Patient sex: F
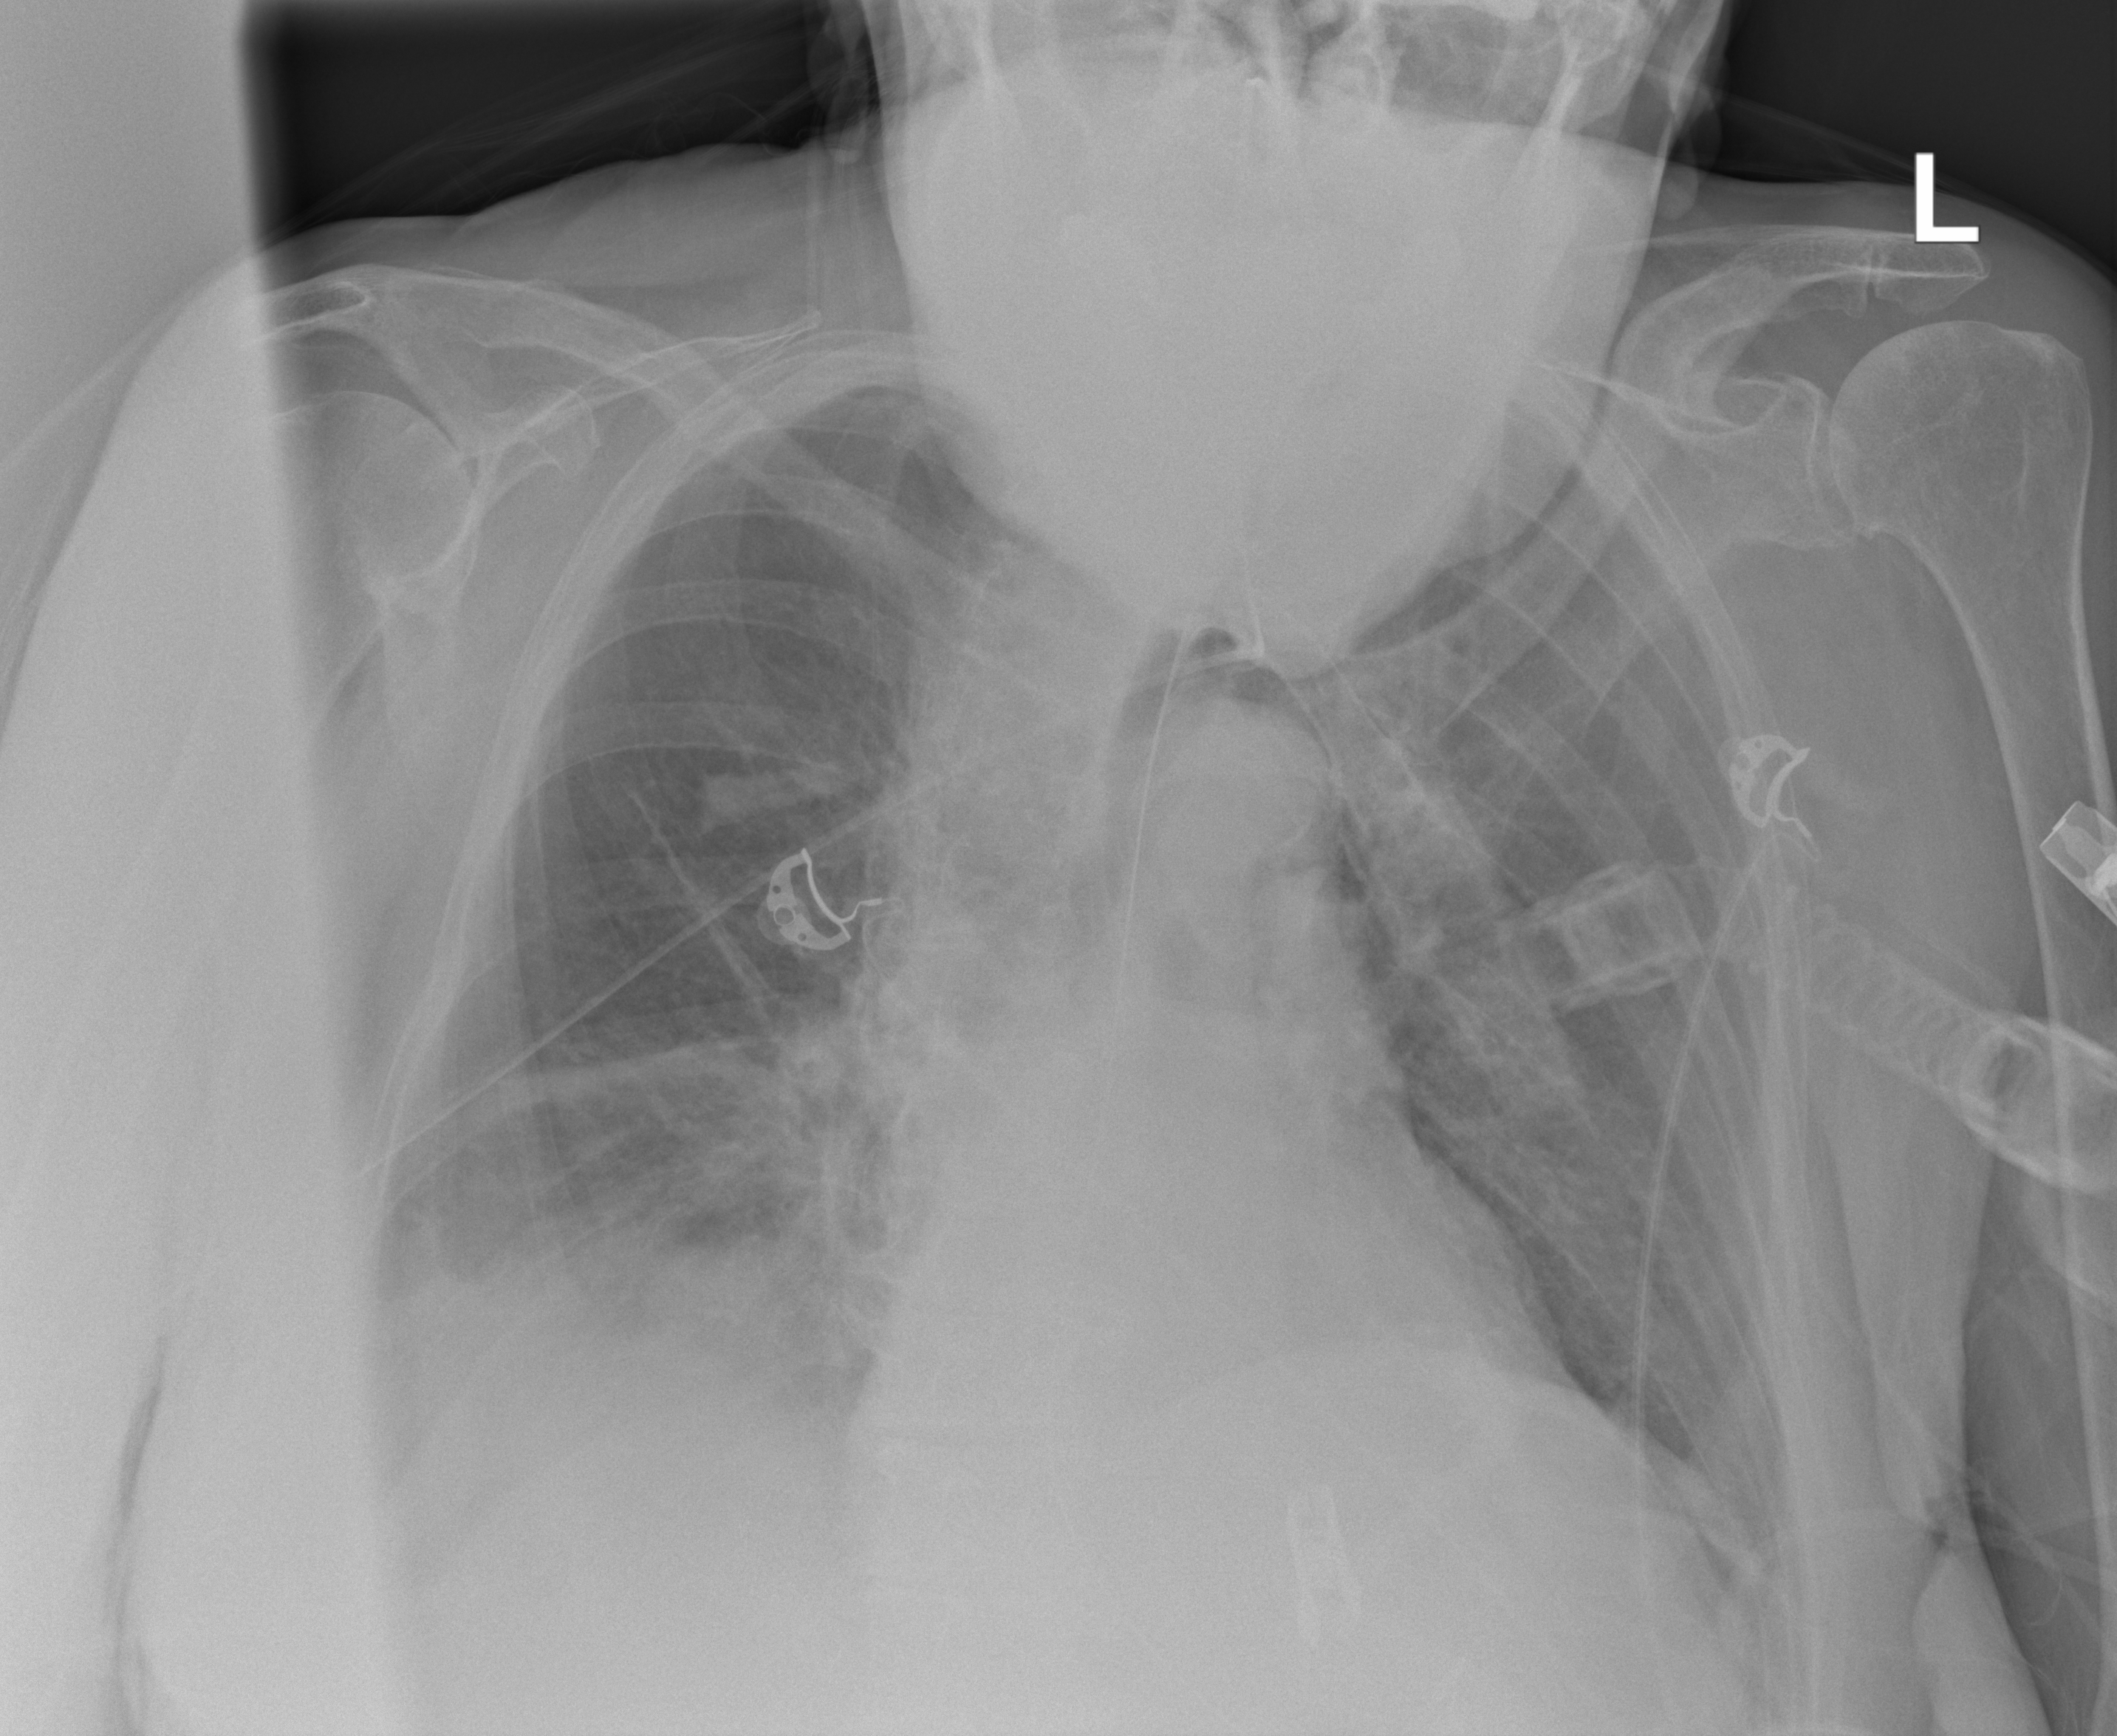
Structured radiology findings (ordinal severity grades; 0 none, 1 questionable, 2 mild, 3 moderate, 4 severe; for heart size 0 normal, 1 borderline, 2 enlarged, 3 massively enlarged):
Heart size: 2
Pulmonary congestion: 2
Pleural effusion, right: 2
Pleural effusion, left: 0
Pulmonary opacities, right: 3
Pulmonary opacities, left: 2
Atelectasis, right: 2
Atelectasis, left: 2